Aerial crown-view tile of a tropical tree (Barro Colorado Island, Panama), acquired 20250124:
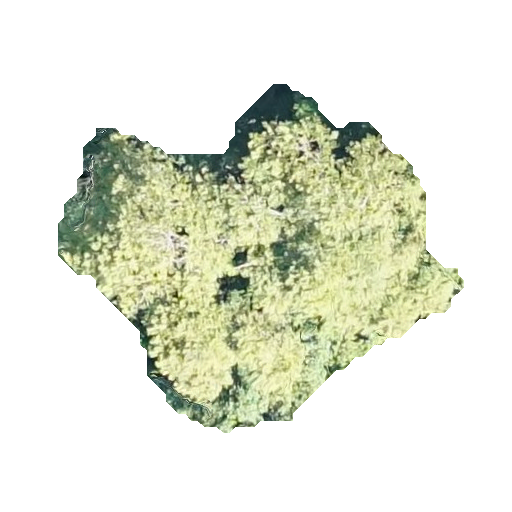
Species: Jacaranda copaia
GBIF accepted scientific name: Jacaranda copaia
Crown area: 127.079 m²